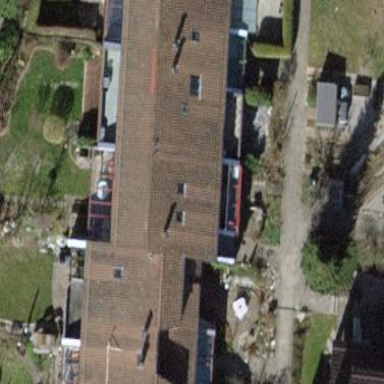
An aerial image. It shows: Terrace building.